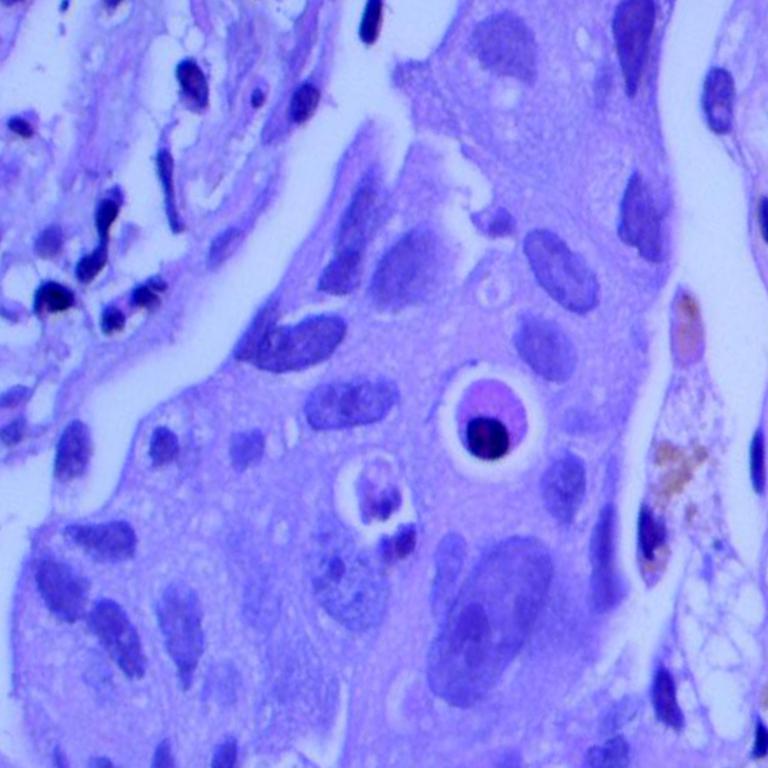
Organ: lung
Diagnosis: adenocarcinomas